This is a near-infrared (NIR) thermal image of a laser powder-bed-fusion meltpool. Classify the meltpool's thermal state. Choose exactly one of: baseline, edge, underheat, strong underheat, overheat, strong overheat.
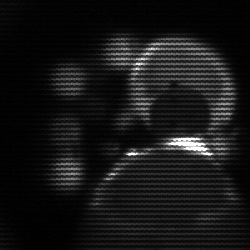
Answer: edge